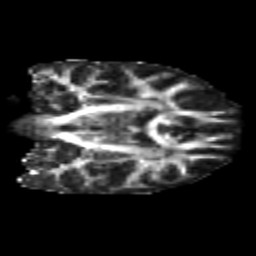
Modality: FA
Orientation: coronal
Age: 22
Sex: female
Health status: healthy
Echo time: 0.074 s